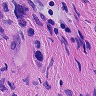
Metastatic tissue present: yes